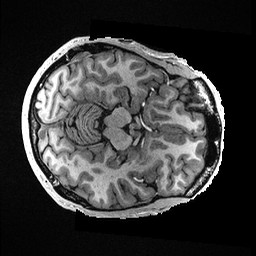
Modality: T1w
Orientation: axial
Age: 35
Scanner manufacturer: ge
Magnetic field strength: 3 T
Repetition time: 0.006952 s
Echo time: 0.00292 s